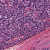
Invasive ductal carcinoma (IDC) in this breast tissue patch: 1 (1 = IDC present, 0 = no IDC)